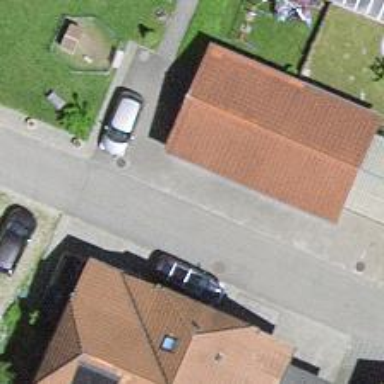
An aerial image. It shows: View of roof of building.